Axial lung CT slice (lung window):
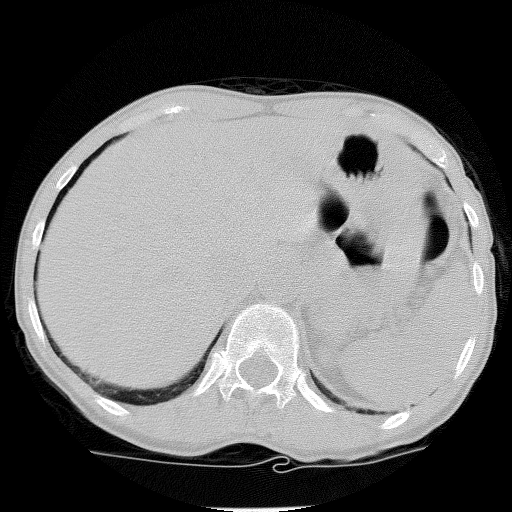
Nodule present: no